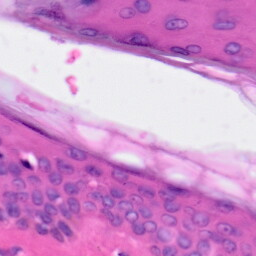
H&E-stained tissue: Skin